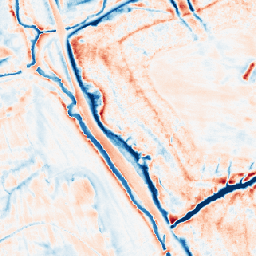
Category: edge_preserving
Decomposition family: anisotropic_diffusion
Decomposition parameters: iterations: 50
kappa: 30
gamma: 0.2
Upsampling method: area
Upsampling parameters: scale: 8
Upsampling scale: 8